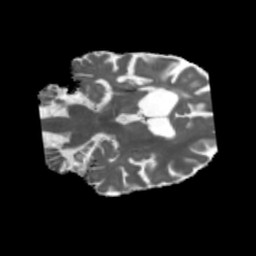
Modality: MD
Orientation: coronal
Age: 70
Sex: male
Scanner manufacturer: siemens
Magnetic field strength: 3 T
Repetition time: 5.47 s
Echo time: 0.0854 s